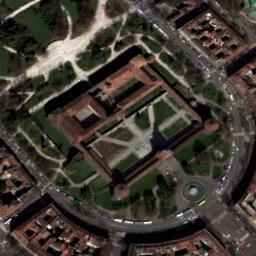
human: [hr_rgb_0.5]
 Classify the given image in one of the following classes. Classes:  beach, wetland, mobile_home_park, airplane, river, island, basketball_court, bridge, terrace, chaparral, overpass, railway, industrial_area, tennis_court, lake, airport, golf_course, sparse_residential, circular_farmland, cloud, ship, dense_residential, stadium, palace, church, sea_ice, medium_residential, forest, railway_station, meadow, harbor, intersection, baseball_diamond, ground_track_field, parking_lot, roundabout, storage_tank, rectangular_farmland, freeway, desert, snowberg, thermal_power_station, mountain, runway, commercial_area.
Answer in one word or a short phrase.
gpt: palace